Question: I have an Excel sheet that contains these data (attached Picture)

I want to have the selected row in (Remaining sheet)
The selected row is last data of (35,000IQD) in erbil city.
That means I want to have last row of in (specific) city with specific(card type)
(there is two row of data of erbil city with card type 35,000 I want to give me the last one)
Thanks in advance.
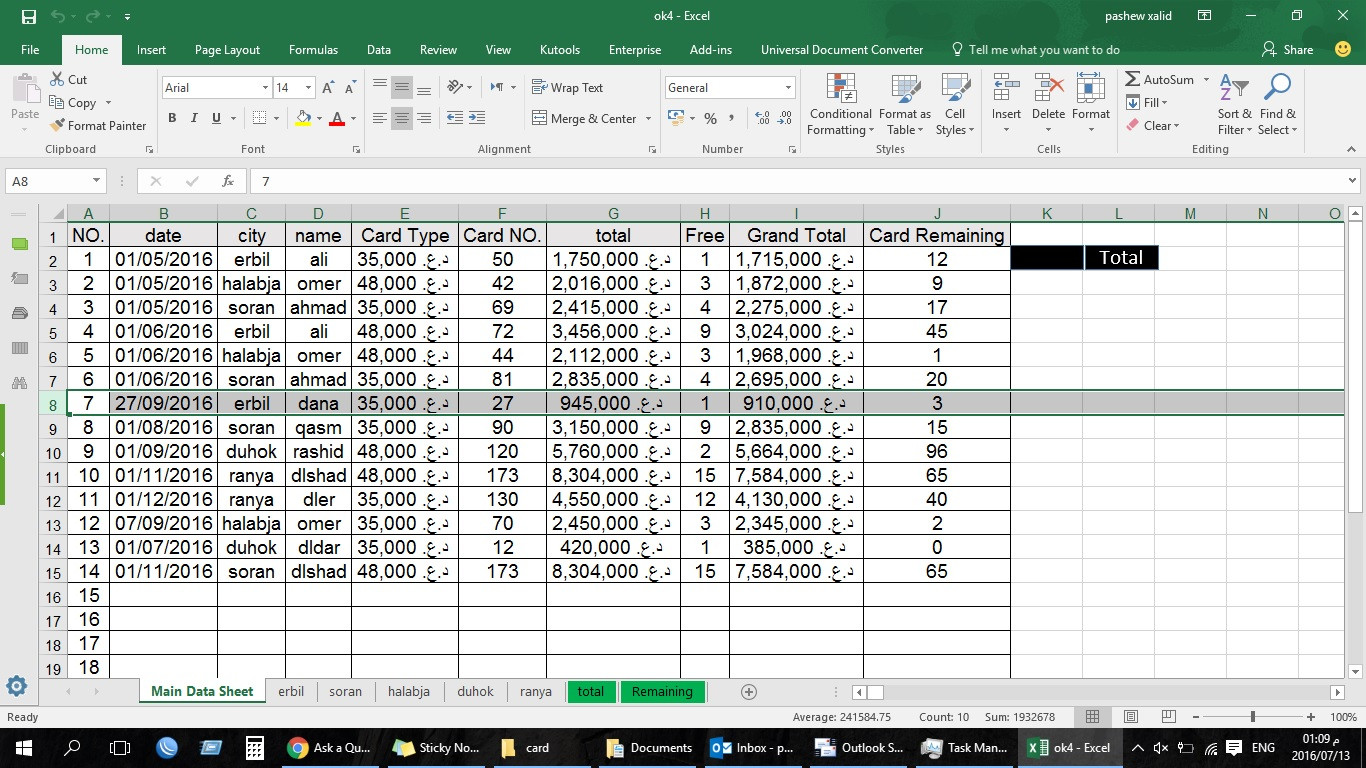
Answer: If I understand your question correctly, then you try this code:
'''
Sub MatchingCityAndCardType1()
Dim City As String, i As Long, Last_Row As Long
Last_Row = Cells(Rows.Count, "E").End(xlUp).Row
For i = Last_Row To 2 Step -1
City = Cells(i, "C").Value
If City = "erbil" And Mid(Cells(i, "E"), 1, 6) = "35,000" Then
MsgBox "The card remaining of " & City & " city with card type " _
& Cells(i, "E").Value & " is " & Cells(i, "J").Value & "."
Exit For
End If
Next i
End Sub
'''
The output of this code is
<URL>
---
As per pashew's request in the comment below, this code should work
'''
Sub MatchingCityAndCardType2()
Dim City As String, i As Long, Last_Row As Long
Last_Row = Cells(Rows.Count, "E").End(xlUp).Row
For i = Last_Row To 2 Step -1
City = Cells(i, "C").Value
If City = "erbil" And Mid(Cells(i, "E"), 1, 6) = "35,000" Then
'Set the range destination, Range("A2"), depending on which
'range you want in Sheets("Remaining")
Rows(i).EntireRow.Copy Destination:=Worksheets("Remaining").Range("A2")
Exit For
End If
Next i
End Sub
'''
I put this code in the worksheet code module: .